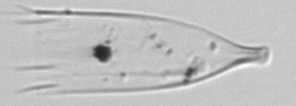
Label: Favella